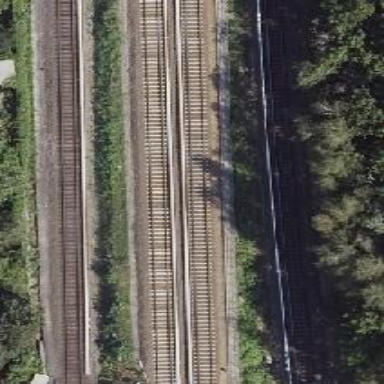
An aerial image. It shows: Railway signal.